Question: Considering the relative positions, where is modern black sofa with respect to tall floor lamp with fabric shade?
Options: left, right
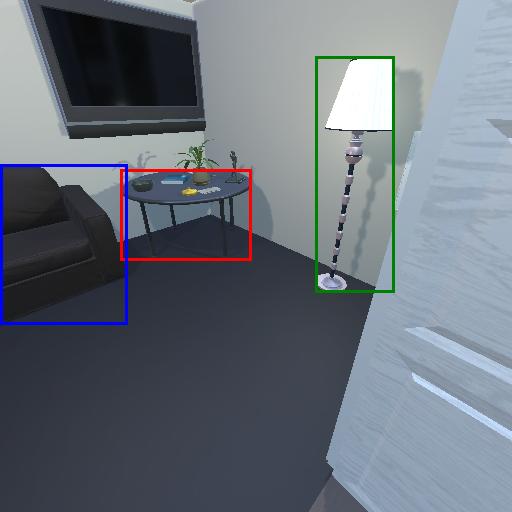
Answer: left